Question: I'm currently working with some images in canvas, and I would like to draw a box around an image with a transparent background (see the example at the bottom)
I'm getting my data through: 'context.getImageData(0, 0, canvas.width, canvas.height);'
I already got only the black (not transparent) data inside my result; with this I tried the <URL> suggested by a few stack-overflowers, but I couldn't quite figure that out.
I also tried cycling through all the data and get the 'minX', 'minY', 'maxX', 'maxY', so I can draw a box with these 4 points, but I didn't know how to them.
Any suggestions on this?
---

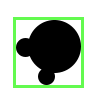
Answer: # Logic steps
To scan for the bounding box of a shape you could do the following steps. Assuming you have extracted the bitmap ('ImageData') from canvas, 'x' and 'y' are used to iterate over the bitmap:
1. Scan from top to bottom, line by line. At first solid pixel found, store current y position as y1, skip to next step
2. Scan from bottom to y1, line by line. At first solid pixel found, store current y position as y2
3. Scan horizontally from left to right within y1 to y2. Initialize x1 with width of canvas. When a solid pixel is found on current line and x has lower value than current x1, set x1 = current x and skip to next line
4. Scan horizontally from right to x1. Initialize x2 with 0. When a solid pixel is found on current line and x has higher value than current x2, set x2 = current x and skip to next line
5. Size of area would of course be: width = x2 - x1, height = y2 - y1.
Anti-aliased shaped can affect the size. You can include checking alpha channel for solid to reduce this influence.
The scanning can be optimized for left and right edges by updating the loop to use the new x1/x2 value as limits. Use 'Uint32Array' to check for pixel values.
# Proof-of-concept
A non-optimized implementation showing the result of the above steps. It will check any non-alpha values. You can for example replace 0xff000000 with 0x80000000 to check alpha values > 127 if you want to reduce influence of the anti-aliasing. If you don't have alpha just check for the actual color value (note that some images are color corrected so a tolerance can be wise to consider).
'''
var ctx = document.querySelector("canvas").getContext("2d"),
btn = document.querySelector("button"),
w = ctx.canvas.width,
h = ctx.canvas.height,
img = new Image();
img.crossOrigin = ""; img.onload = plot; img.src = "//i.imgur.com/lfsyAEc.png";
btn.onclick = plot;
function plot() {
var iw = img.width, ih = img.height,
x = Math.random() * (w - iw * 0.5), y = Math.random() * (h - ih * 0.5),
s = (Math.random() * 30 - 15)|0;
ctx.clearRect(0, 0, w, h);
ctx.translate(x, y);
ctx.rotate(Math.random() * Math.PI - Math.PI * 0.5);
ctx.drawImage(img, -(iw + s) * 0.5, -(ih + s) * 0.5, iw + s, ih + s);
ctx.setTransform(1,0,0,1,0,0);
analyze();
}
function analyze() {
var data = new Uint32Array(ctx.getImageData(0, 0, w, h).data.buffer),
len = data.length,
x, y, y1, y2, x1 = w, x2 = 0;
// y1
for(y = 0; y < h; y++) {
for(x = 0; x < w; x++) {
if (data[y * w + x] & 0xff000000) {
y1 = y;
y = h;
break;
}
}
}
//todo y1 and the others can be undefined if no pixel is found.
// y2
for(y = h - 1; y > y1; y--) {
for(x = 0; x < w; x++) {
if (data[y * w + x] & 0xff000000) {
y2 = y;
y = 0;
break;
}
}
}
// x1
for(y = y1; y < y2; y++) {
for(x = 0; x < w; x++) {
if (x < x1 && data[y * w + x] & 0xff000000) {
x1 = x;
break;
}
}
}
// x2
for(y = y1; y < y2; y++) {
for(x = w - 1; x > x1; x--) {
if (x > x2 && data[y * w + x] & 0xff000000) {
x2 = x;
break;
}
}
}
// mark area:
ctx.strokeStyle = "hsl(" + (360 * Math.random()) + ", 80%, 50%)";
ctx.strokeRect(x1 + 0.5, y1 + 0.5, x2 - x1, y2 - y1);
}
'''
'''
body {background:#aaa;margin:1px 0}
canvas {border:1px solid #777; background:#f0f0f2}
'''
'''
<button>Again</button><br>
<canvas width=640 height=165></canvas>
'''